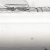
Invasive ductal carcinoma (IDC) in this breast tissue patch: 0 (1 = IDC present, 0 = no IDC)